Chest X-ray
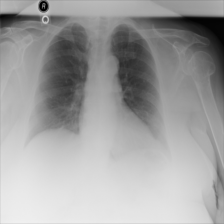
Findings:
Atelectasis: negative
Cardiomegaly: negative
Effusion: negative
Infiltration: negative
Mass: negative
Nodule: negative
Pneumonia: negative
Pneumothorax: negative
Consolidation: negative
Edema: negative
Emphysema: negative
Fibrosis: negative
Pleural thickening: negative
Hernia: negative